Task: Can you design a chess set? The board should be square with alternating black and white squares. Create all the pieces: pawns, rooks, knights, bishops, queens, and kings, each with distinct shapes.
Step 2929:
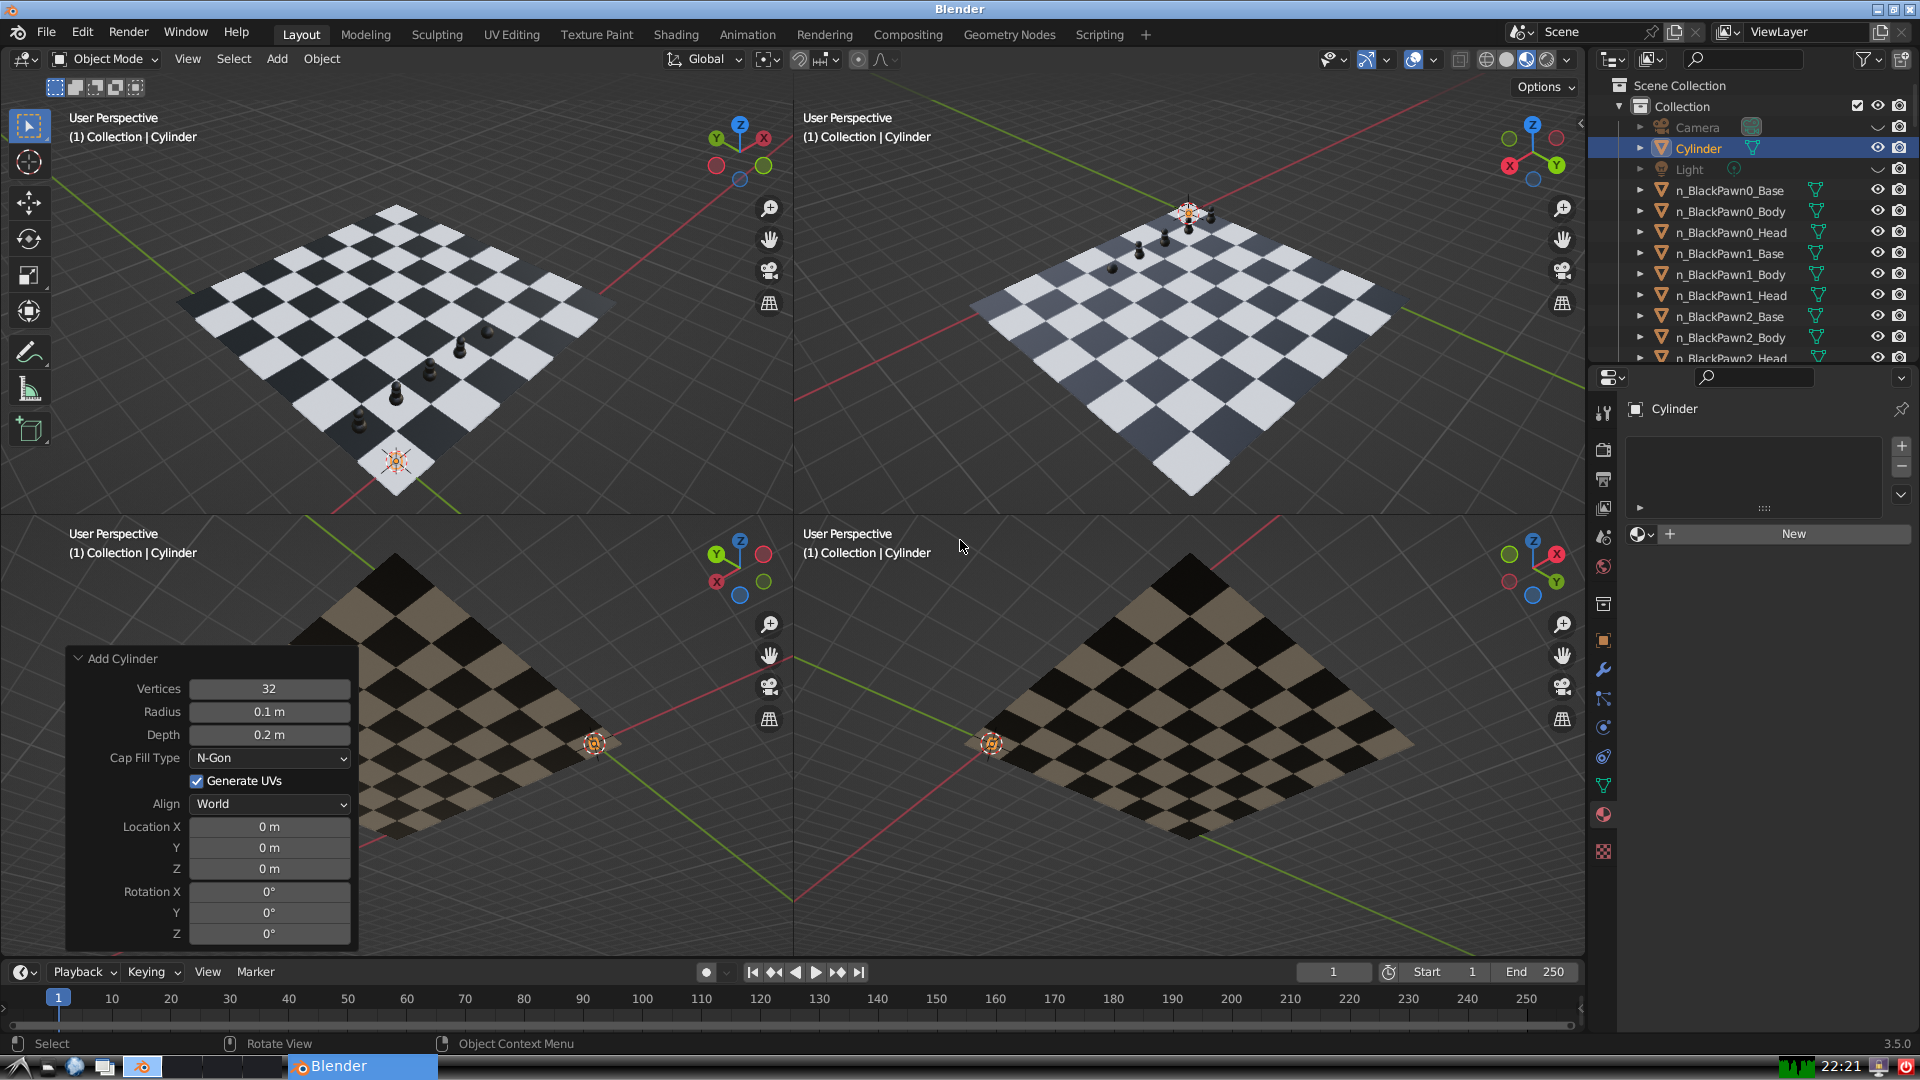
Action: {"mouse_move": [270, 731]}